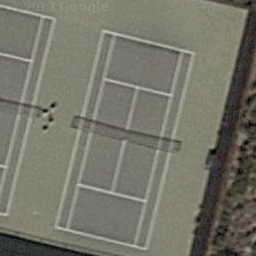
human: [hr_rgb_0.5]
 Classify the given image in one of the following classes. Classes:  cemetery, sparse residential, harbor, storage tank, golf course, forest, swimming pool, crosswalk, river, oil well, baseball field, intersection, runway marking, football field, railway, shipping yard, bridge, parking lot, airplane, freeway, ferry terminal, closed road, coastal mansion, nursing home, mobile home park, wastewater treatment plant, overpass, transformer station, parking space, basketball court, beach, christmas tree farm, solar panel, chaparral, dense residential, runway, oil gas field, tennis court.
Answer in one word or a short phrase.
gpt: tennis court